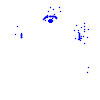
Particle: pion